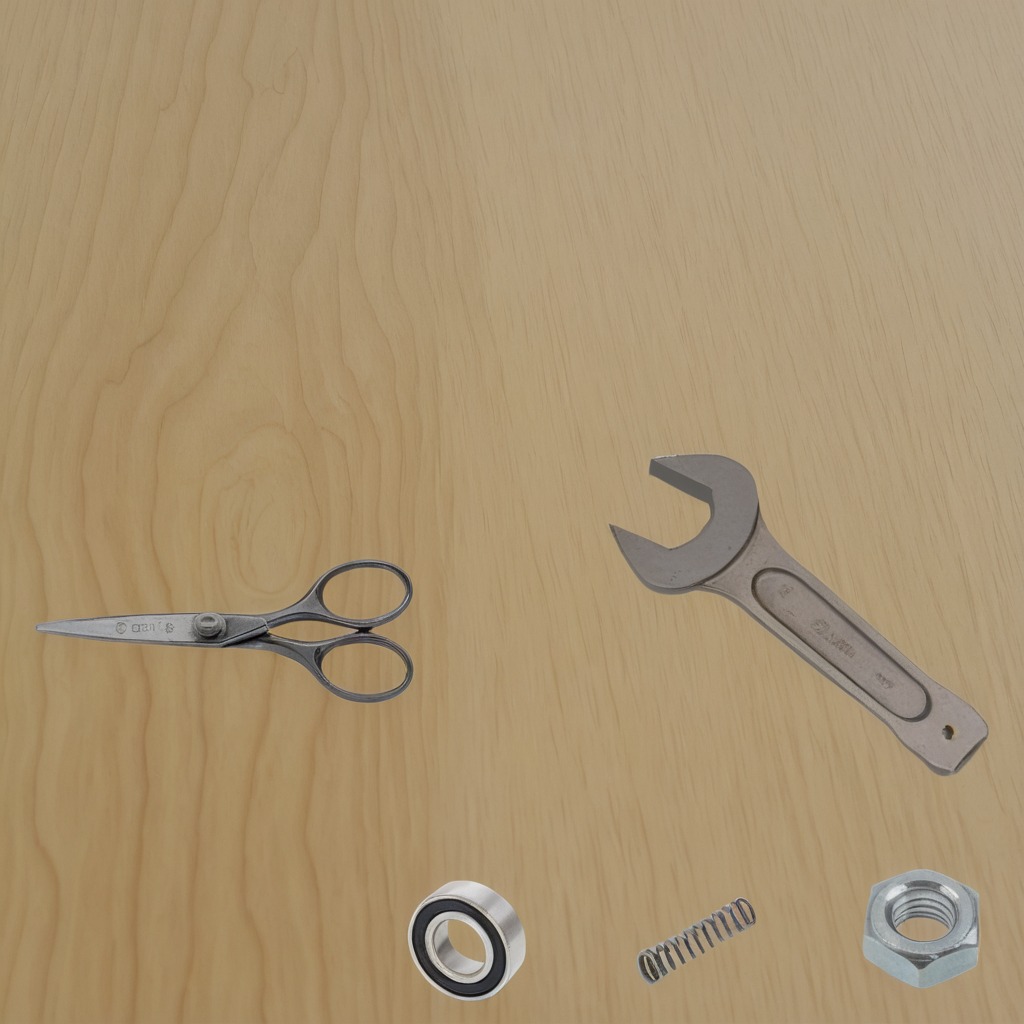
A ball bearing, a coiled metal spring, a metal nut, a pair of scissors, and a wrench are lying on the plywood surface in a paint workshop lit by afternoon window light.